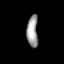
Tissue: prostate
Cell type: Endothelial cells
Senescence score: 0.6867
Nuclear area (px): 346
Mean DAPI intensity: 157.711